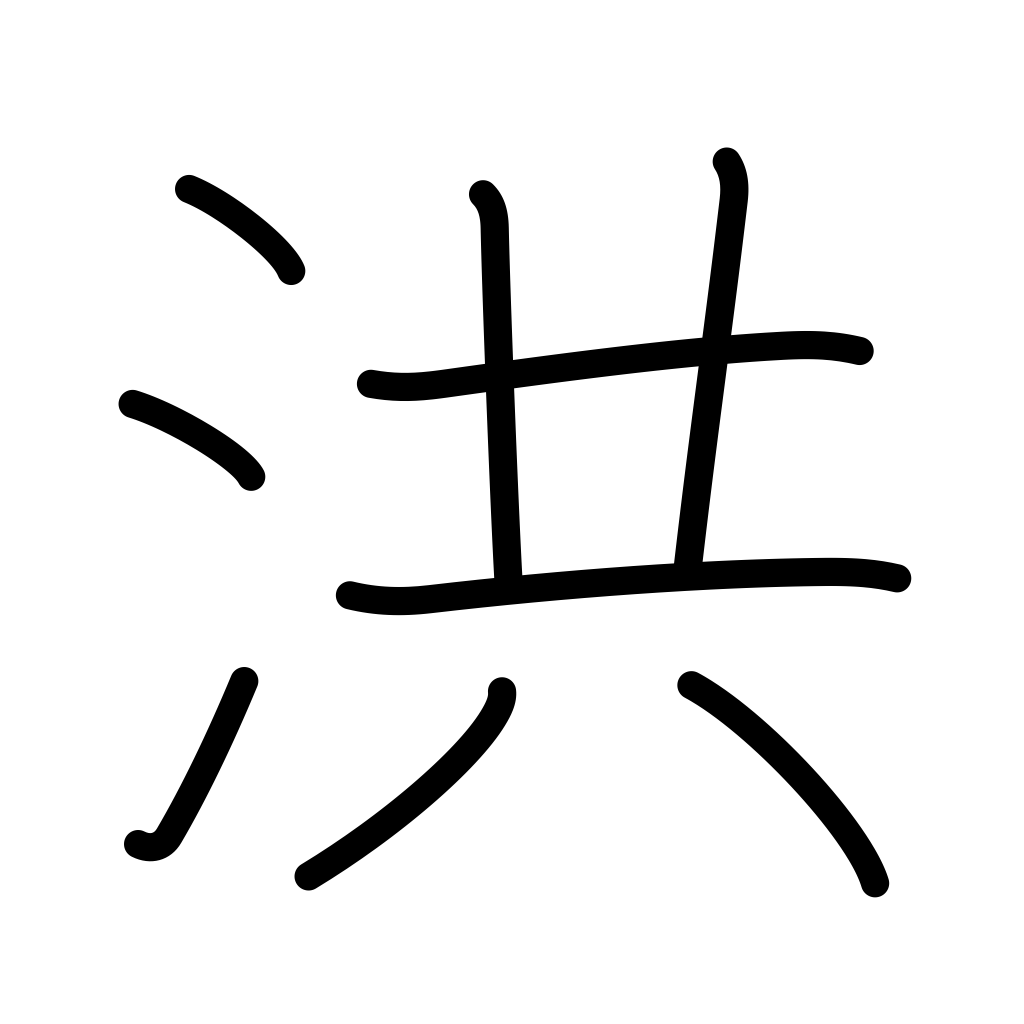
Meaning: deluge, flood, vast